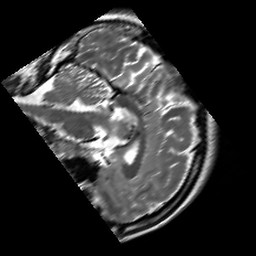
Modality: T2w
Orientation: sagittal
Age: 30
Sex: female
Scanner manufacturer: siemens
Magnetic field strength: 3 T
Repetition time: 7 s
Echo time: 0.09 s